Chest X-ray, PA view. Patient: 43 years old, sex M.
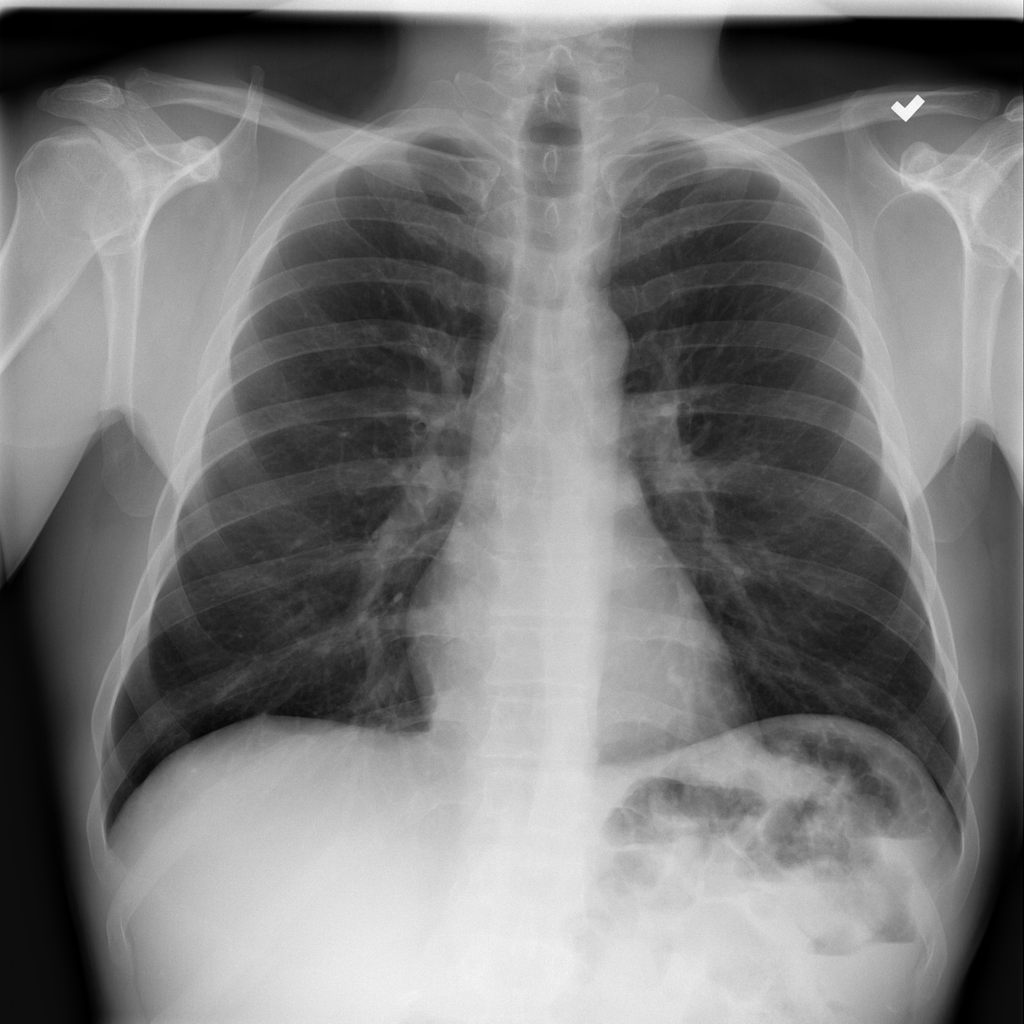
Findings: No Finding